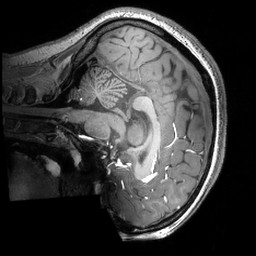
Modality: T1w
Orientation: sagittal
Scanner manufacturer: philips
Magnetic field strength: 7 T
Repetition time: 0.008 s
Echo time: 0.001974 s